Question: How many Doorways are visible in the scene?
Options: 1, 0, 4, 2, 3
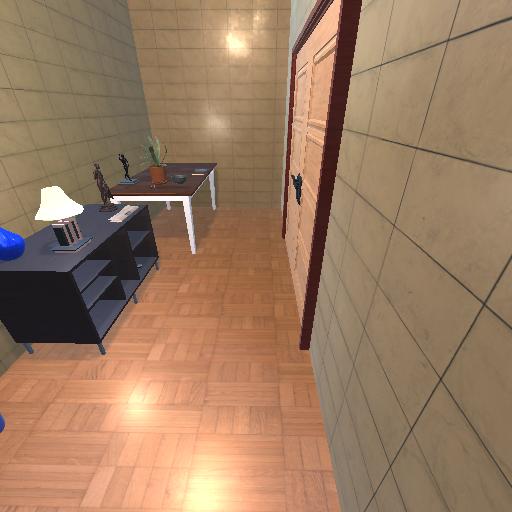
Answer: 1